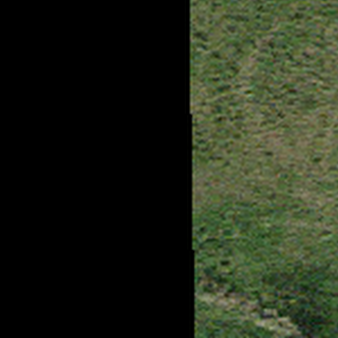
Label: other